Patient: sex M, age 65
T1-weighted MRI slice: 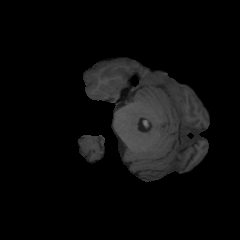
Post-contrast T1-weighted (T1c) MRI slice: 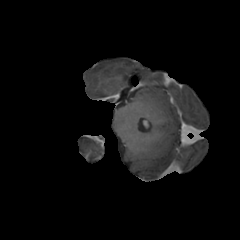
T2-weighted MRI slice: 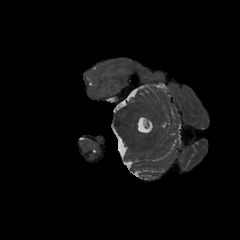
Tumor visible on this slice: no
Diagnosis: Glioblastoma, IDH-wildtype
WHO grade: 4